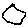
Label: cloud